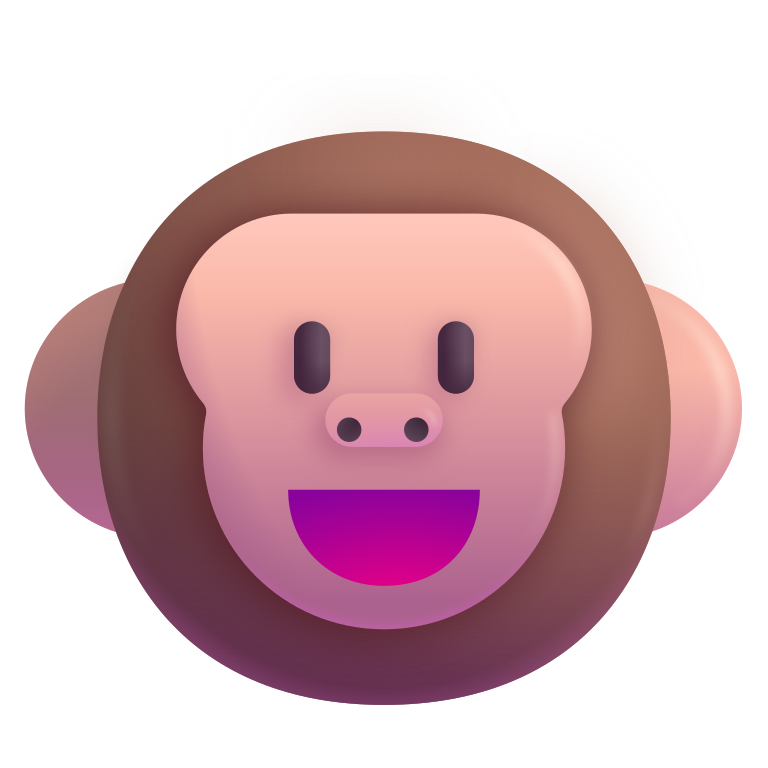
monkey face color